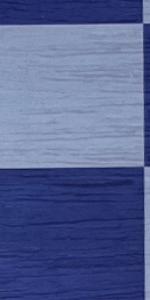
Label: Empty